Field crop: tomato
Growth stage: 1
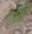
Species: solanum